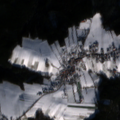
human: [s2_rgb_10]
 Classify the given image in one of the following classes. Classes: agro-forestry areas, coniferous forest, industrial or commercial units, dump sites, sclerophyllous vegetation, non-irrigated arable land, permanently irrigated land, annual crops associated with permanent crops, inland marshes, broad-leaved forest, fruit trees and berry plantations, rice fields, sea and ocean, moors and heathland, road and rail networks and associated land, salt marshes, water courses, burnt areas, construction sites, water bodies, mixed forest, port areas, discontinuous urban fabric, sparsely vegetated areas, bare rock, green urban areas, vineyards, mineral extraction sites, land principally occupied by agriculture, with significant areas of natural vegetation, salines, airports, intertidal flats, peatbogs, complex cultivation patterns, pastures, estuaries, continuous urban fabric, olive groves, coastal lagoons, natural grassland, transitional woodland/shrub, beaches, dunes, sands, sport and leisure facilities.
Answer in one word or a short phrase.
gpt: discontinuous urban fabric, non-irrigated arable land, land principally occupied by agriculture, with significant areas of natural vegetation, coniferous forest